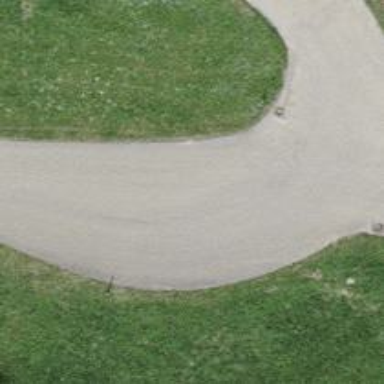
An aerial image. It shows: Asphalt track with grade1 quality.